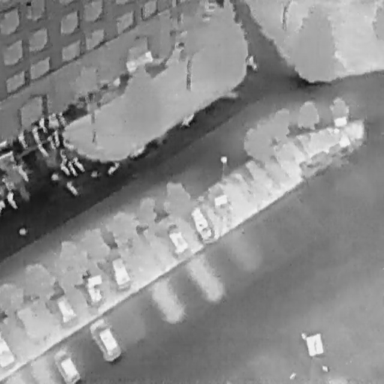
There are 30 objects shown in the infrared image, including 22 Bicycles, and eight Cars.